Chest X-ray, PA view. Patient: 34 years old, sex F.
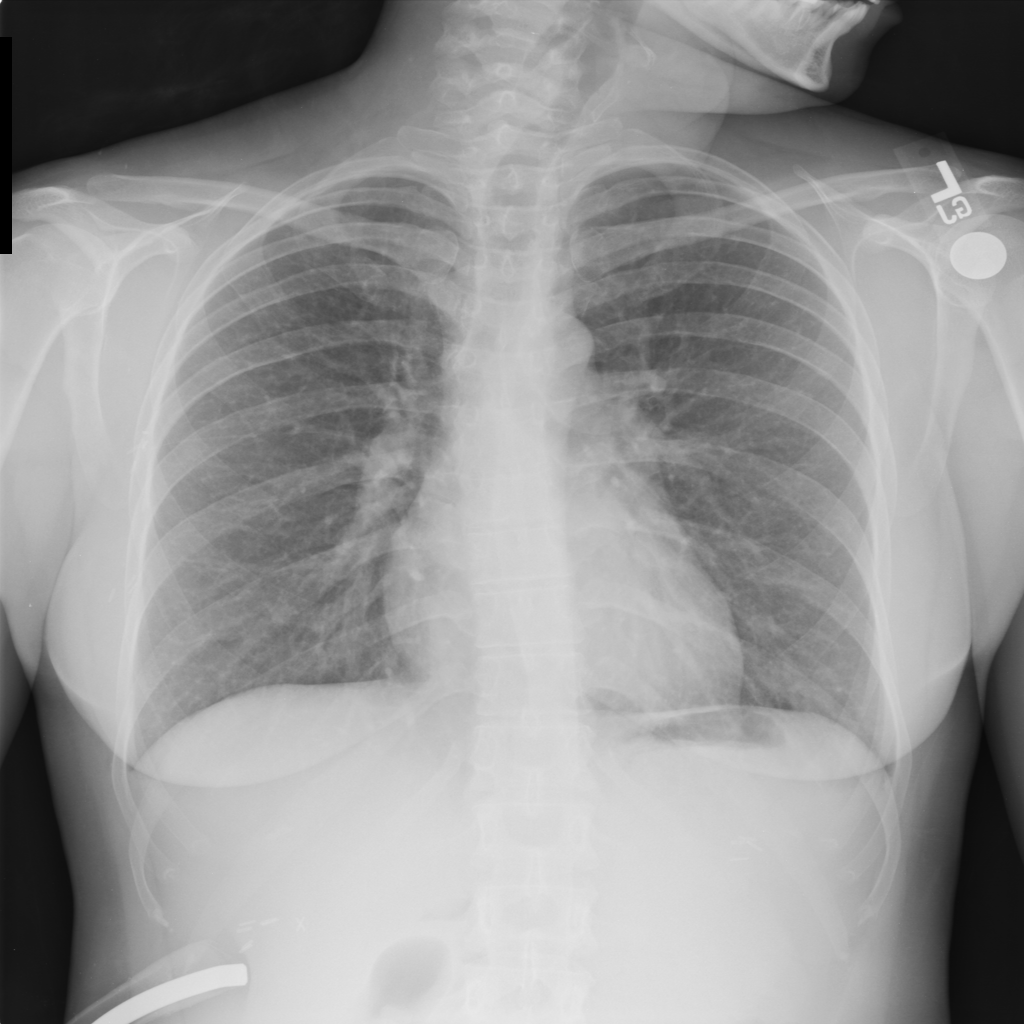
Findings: No Finding